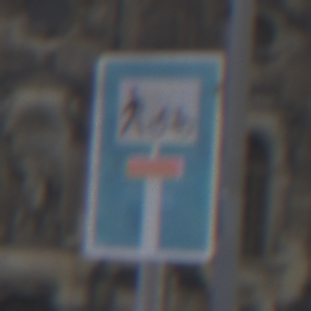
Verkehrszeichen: SackgasseRadverkehrFussgaengerDurchlaessig
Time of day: MorningAfternoon
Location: Outdoor (Urban)
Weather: PartlyCloudy
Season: NotSpecified
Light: Natural